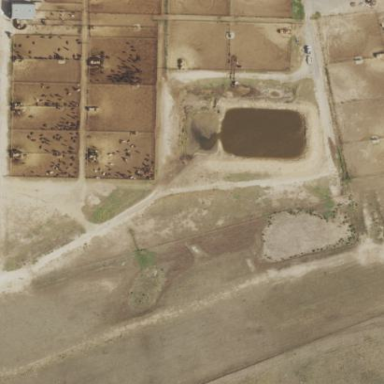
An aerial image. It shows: Feedlot within farmyard.